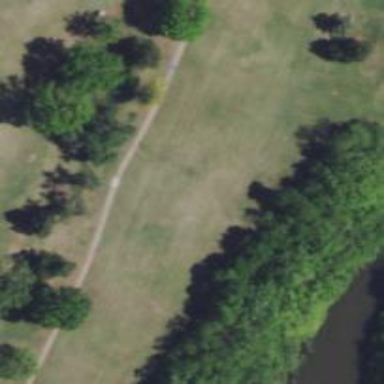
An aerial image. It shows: View of golf hole.